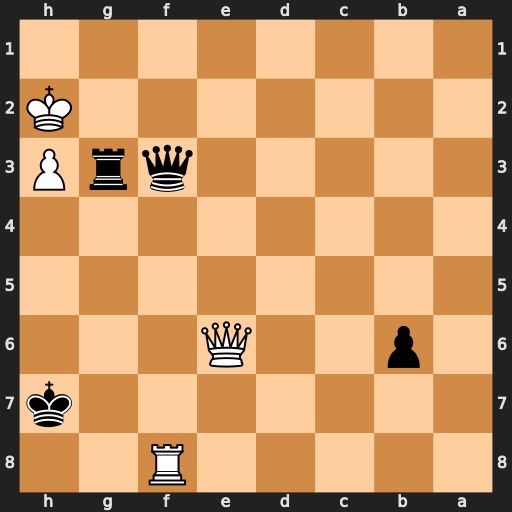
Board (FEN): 5R2/7k/1p2Q3/8/8/5qrP/7K/8
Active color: b
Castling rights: -
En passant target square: -
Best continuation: Qg2#